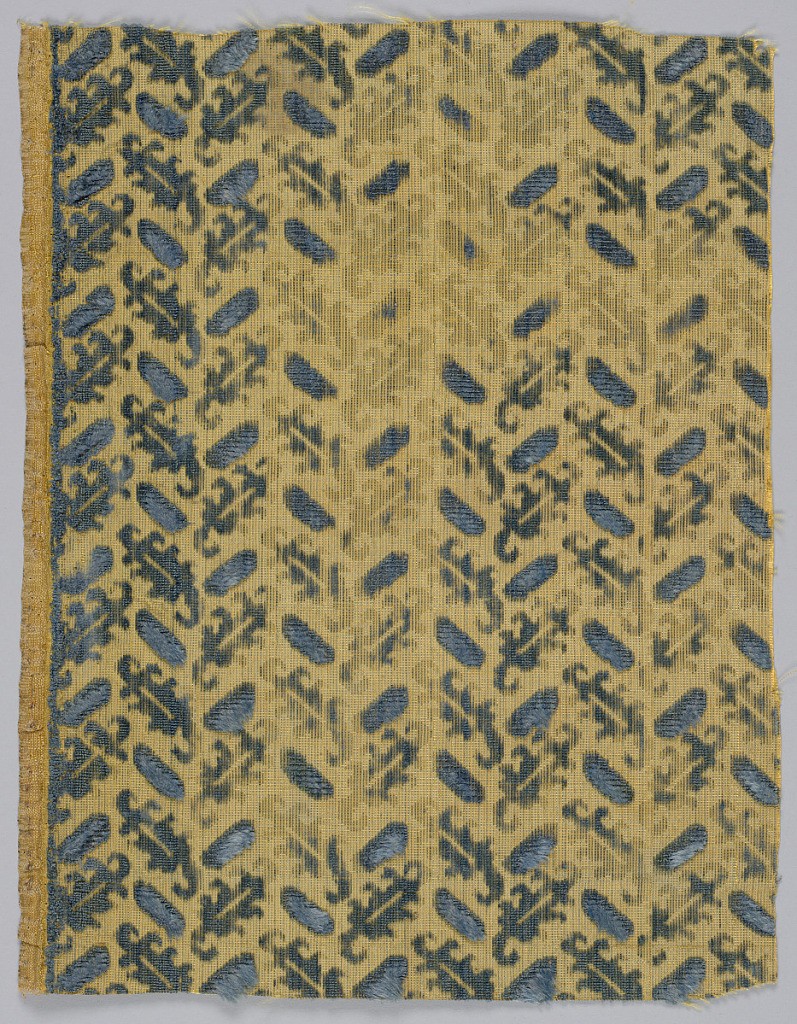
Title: Fragment
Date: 17th century
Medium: silk Technique: supplementary warp forming cut and uncut raised pile in plain weave foundation (velvet)
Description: Diagonal shapes in blue on tan ground.